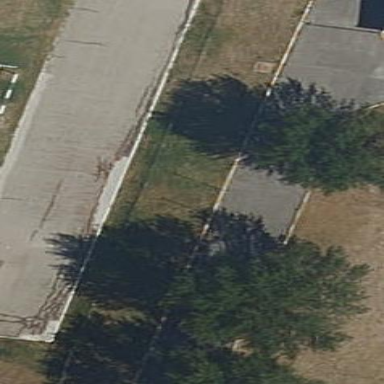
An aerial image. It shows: Grass area with kerb boundary.